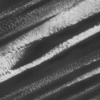
Label: not_dusty